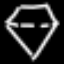
Label: diamond